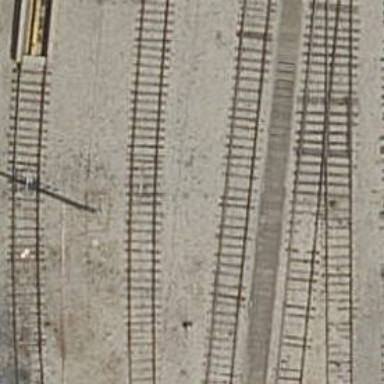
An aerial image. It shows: Rail yard with electrified contact lines for the railway.